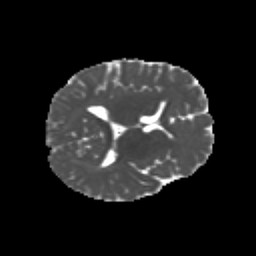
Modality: MD
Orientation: axial
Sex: male
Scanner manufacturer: siemens
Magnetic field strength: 3 T
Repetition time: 5 s
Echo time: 0.071 s